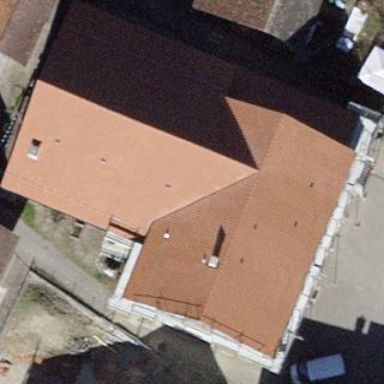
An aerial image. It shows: Gabled roof house.